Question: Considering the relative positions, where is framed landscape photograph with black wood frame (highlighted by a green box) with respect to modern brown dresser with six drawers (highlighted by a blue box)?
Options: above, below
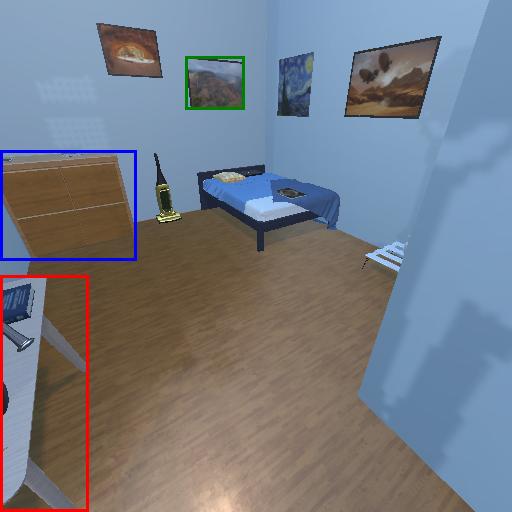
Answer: above